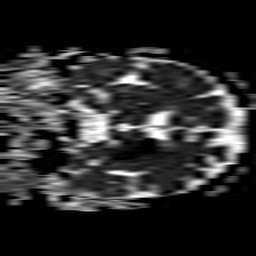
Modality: ADC
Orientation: coronal
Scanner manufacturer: philips
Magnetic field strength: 1.5 T
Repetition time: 3.395 s
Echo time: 0.06922 s